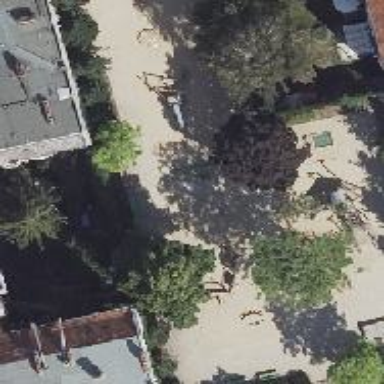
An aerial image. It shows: Springy playground.